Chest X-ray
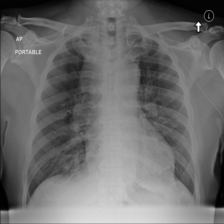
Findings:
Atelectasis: negative
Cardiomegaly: negative
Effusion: negative
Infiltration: negative
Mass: negative
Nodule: negative
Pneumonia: negative
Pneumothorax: negative
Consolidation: negative
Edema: negative
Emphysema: negative
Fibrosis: negative
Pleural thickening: negative
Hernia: negative